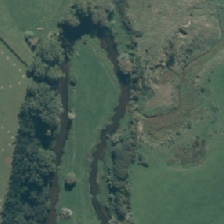
Land cover: deciduous_hardwood